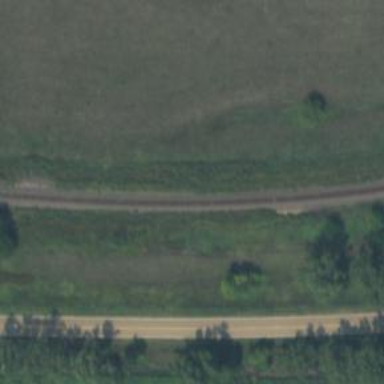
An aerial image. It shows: Railway track.